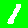
Digit: 1